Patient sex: M
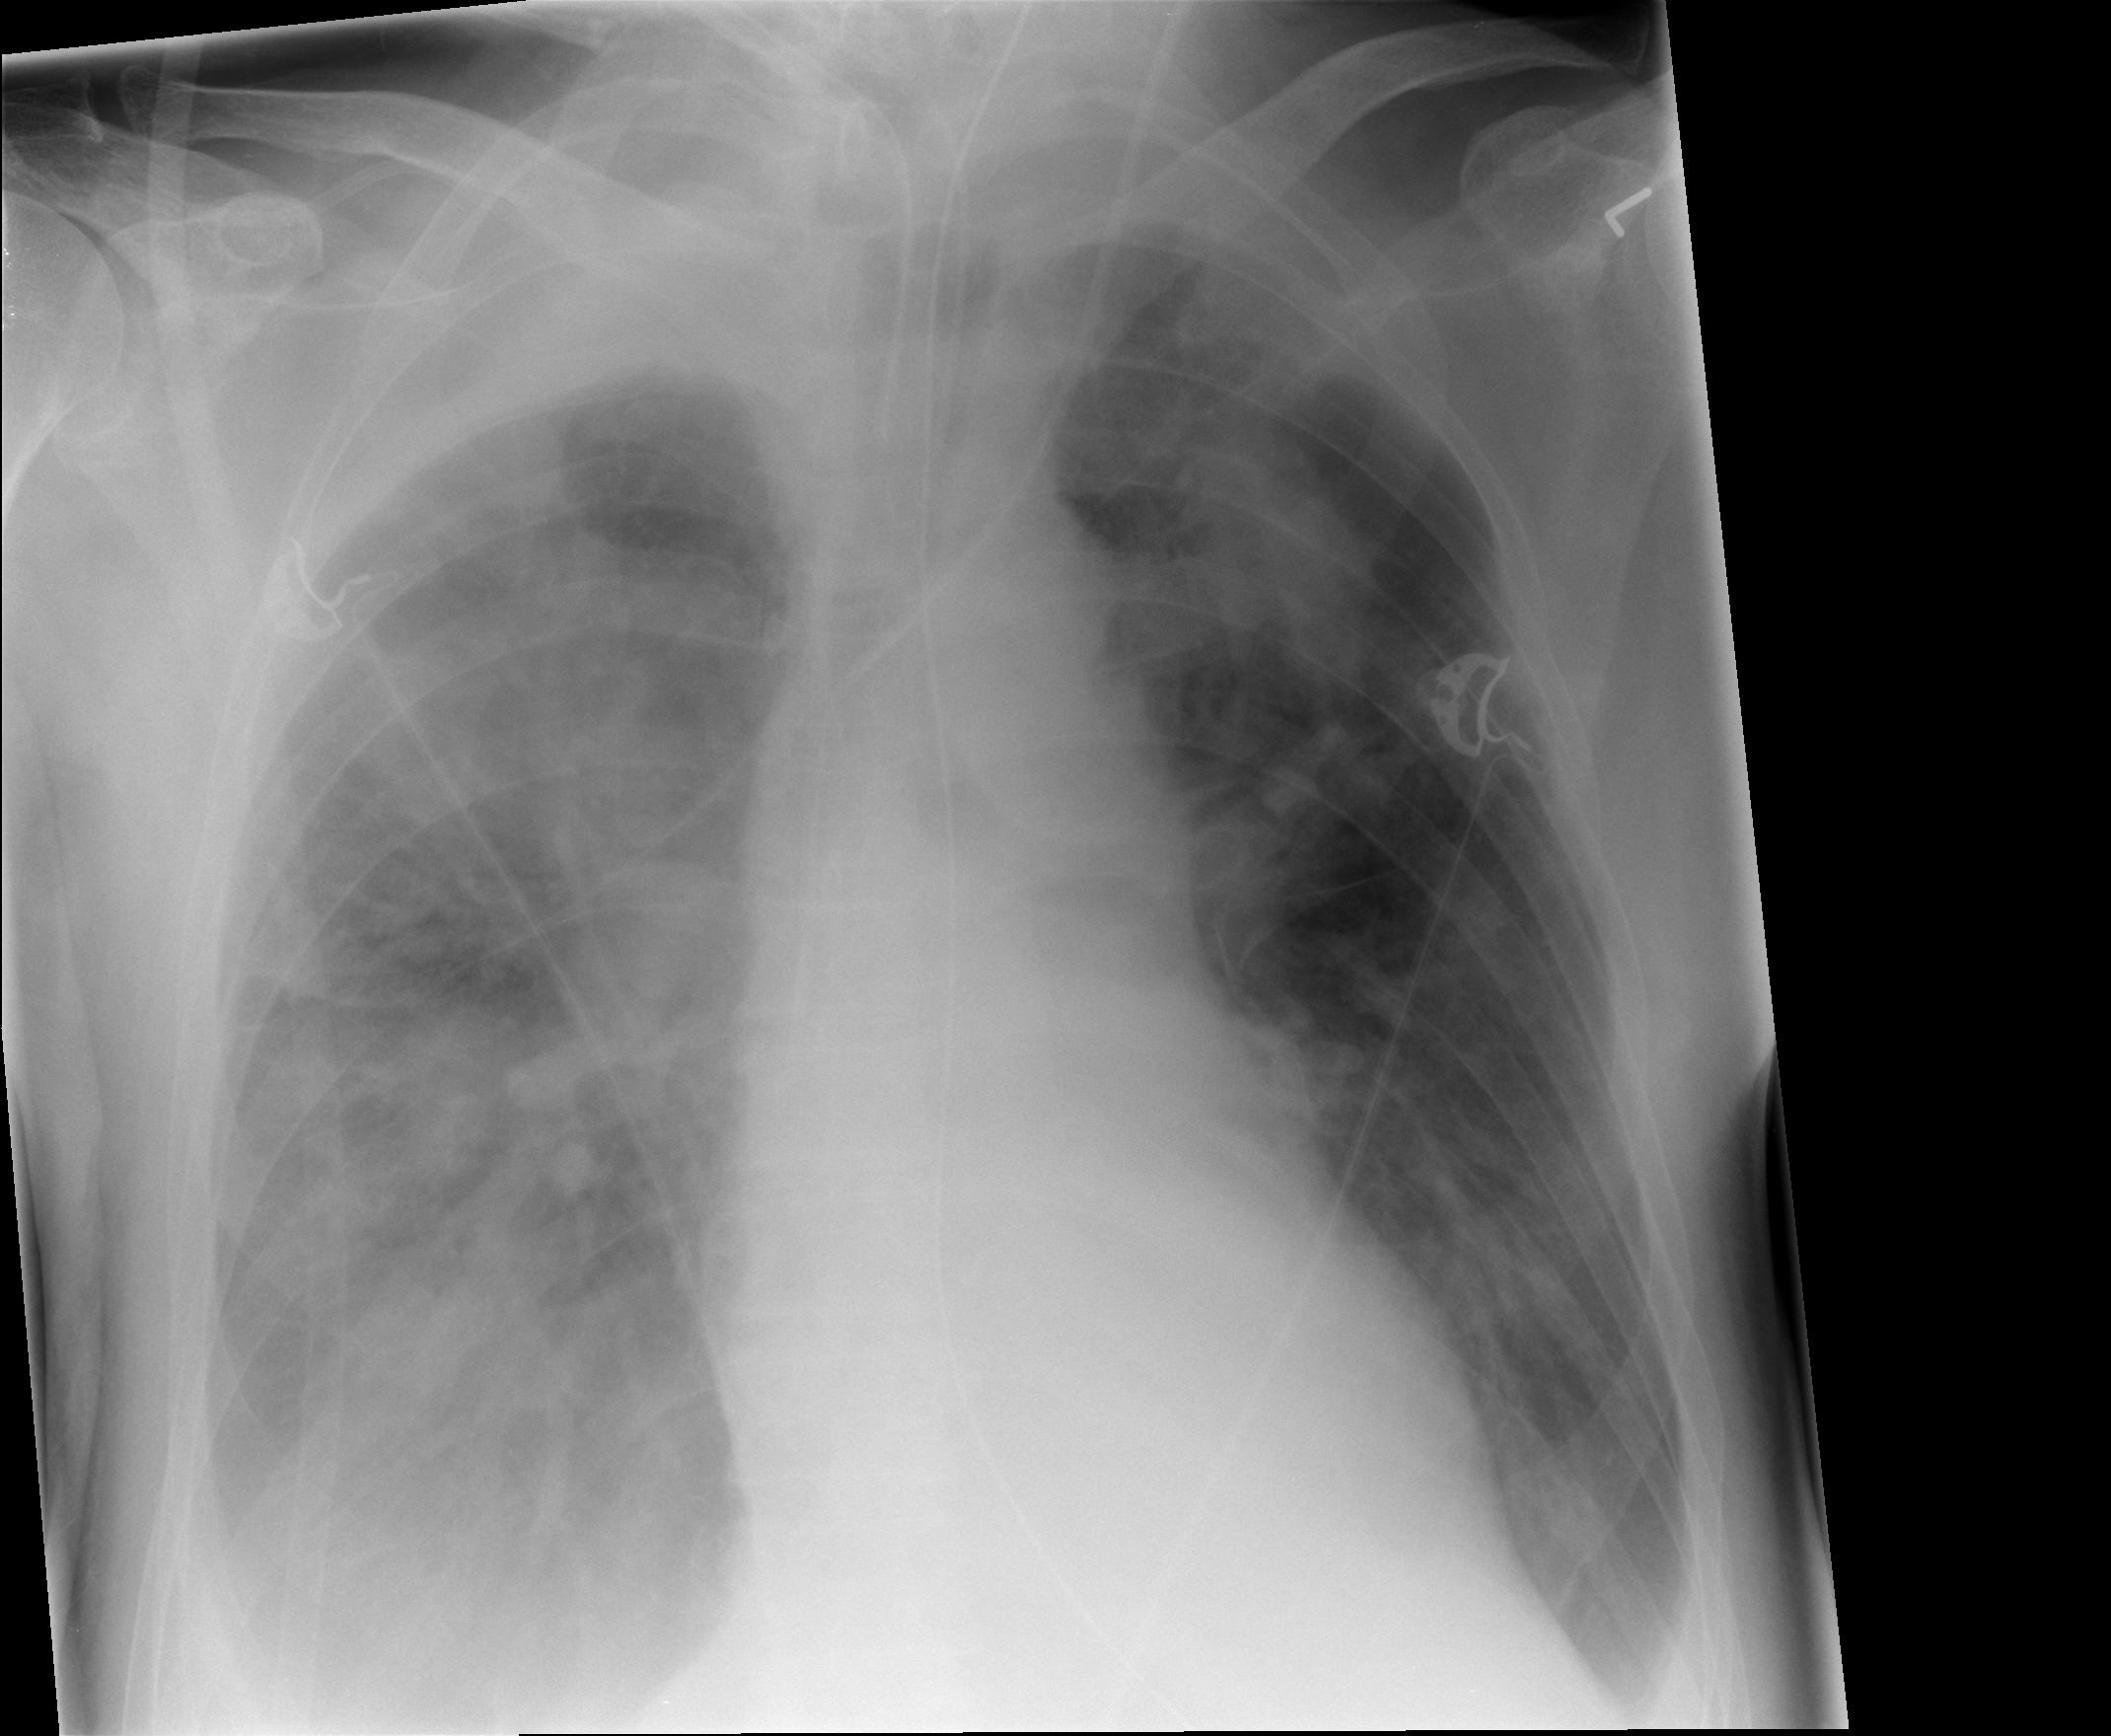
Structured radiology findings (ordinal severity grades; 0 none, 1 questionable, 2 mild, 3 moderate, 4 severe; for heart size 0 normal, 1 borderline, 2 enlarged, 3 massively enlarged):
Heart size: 2
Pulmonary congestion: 3
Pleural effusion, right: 3
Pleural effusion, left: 1
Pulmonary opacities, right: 3
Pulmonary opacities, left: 3
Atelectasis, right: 3
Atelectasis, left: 2